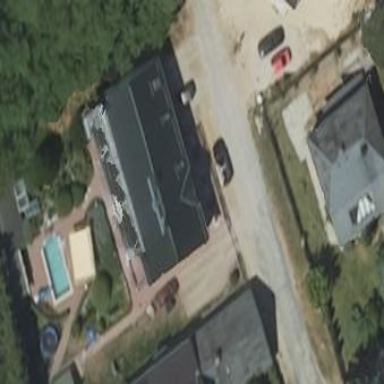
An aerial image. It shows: Shed building.